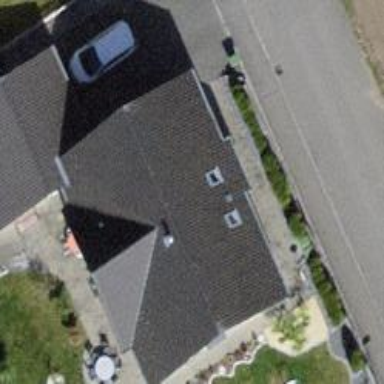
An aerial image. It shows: Building with tile roof.